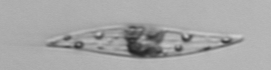
Label: Pleurosigma